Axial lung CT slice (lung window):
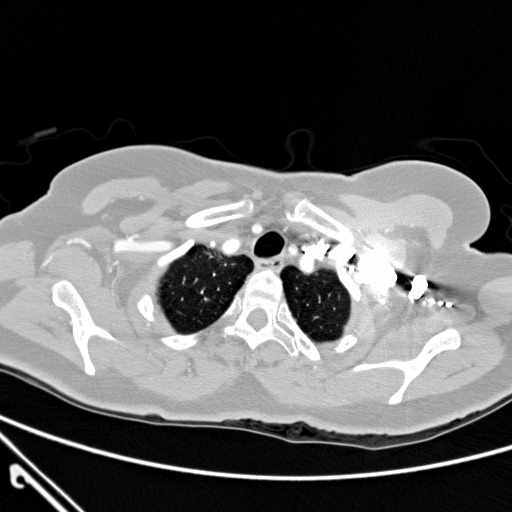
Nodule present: no